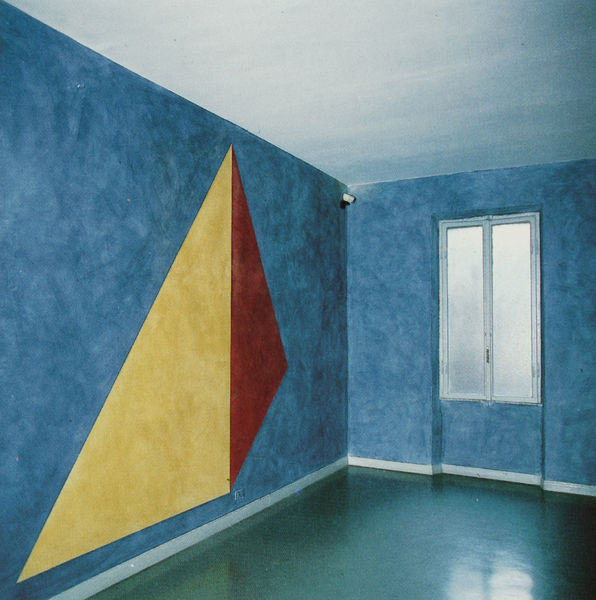
Titel: Installation Mario Pieroni Gallery, Rom - Isometric pyramides
Künstler: Sol Lewitt
Standort: Rom
Institution: Privatsammlung
Schlagwörter: blau, dreieck, gelb, grün, fenster, lampe, licht, raum, tür, weiss, zimmer, rot, malerei, boden, decke, leuchte, ecke, zimmerecke, fußboden, duktus, wandmalerei, wände, pinselduktus, pinselstriche, fresko, pyramide, sol, wandbild, dreiecke, lewitt, lasur, installation, fensternische, winkel, raumecke, rhombus, sol lewitt, kamera, strahler, rauminstallation, fußleiste, lasuren, fesnterflügel